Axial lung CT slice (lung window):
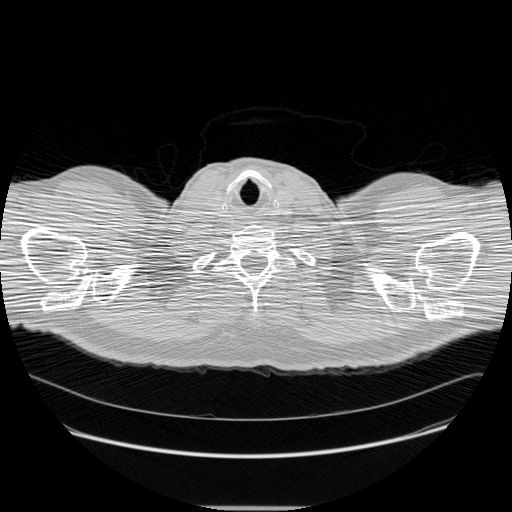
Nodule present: no